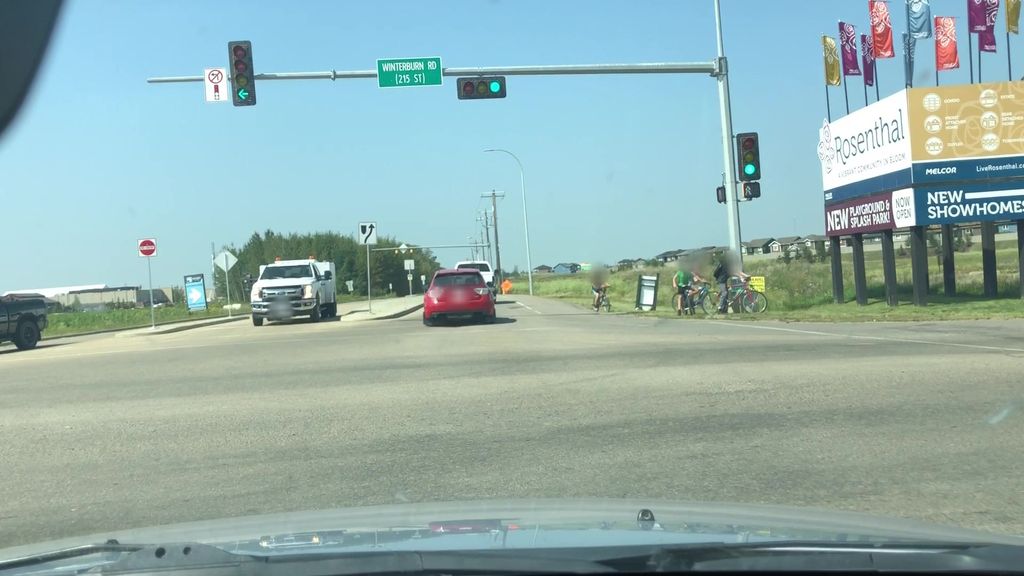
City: edmonton